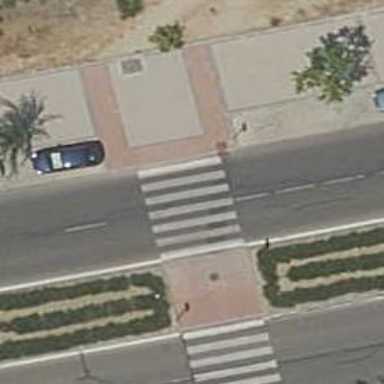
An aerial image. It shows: Zebra crossing on the road.